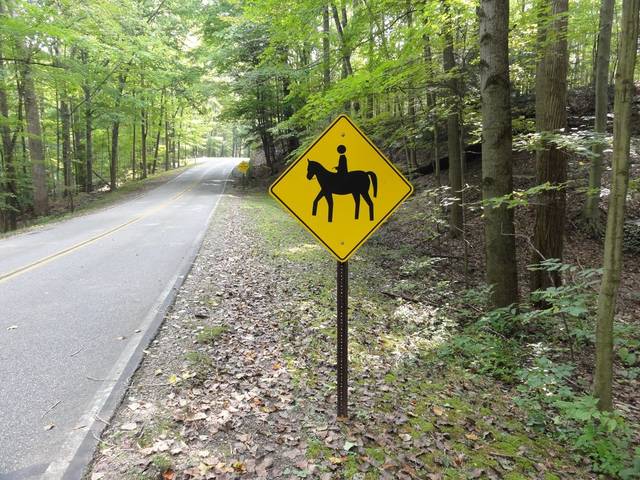
Region: United States
Coordinates: 41.309, -81.612